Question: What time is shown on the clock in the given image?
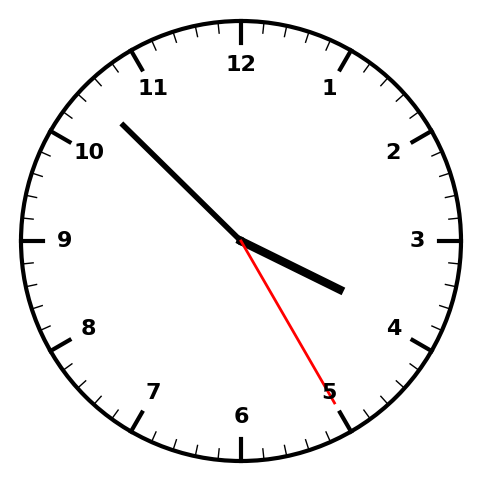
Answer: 03:52:25